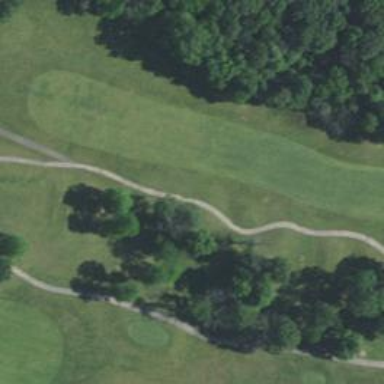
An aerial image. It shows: Golf tee.